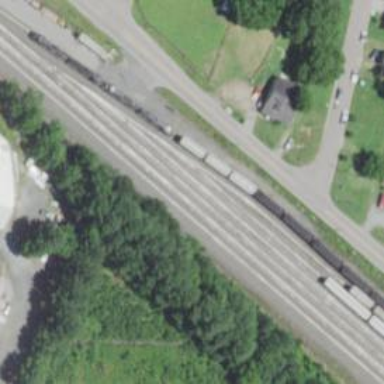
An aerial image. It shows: Railway yard.